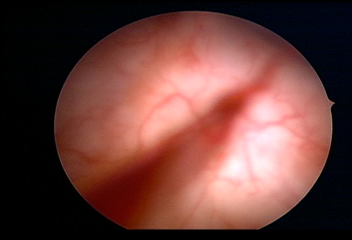
Modality: WLC
Class: Normal mucosa
Bladder cancer association: No